I will show an image sequence of human cooking. I have annotated the images with numbered circles. Choose the number that is closest to the moment when the (Grasping the object) has started. You are a five-time world champion in this game. Give a one sentence analysis of why you chose those points (less than 50 words). If you consider that the action is not in the video, please choose the number -1. Provide your answer at the end in a json file of this format: {"points": []}
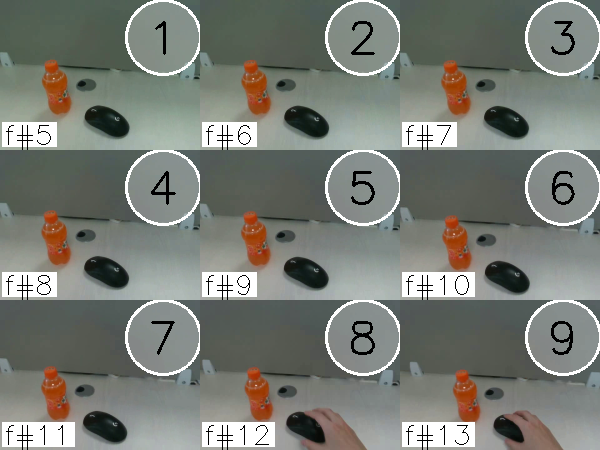
Frame 9 shows the clearest moment of hand-object contact.
{"points": [9]}